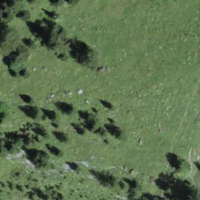
EUNIS habitat code: 23
Species observed at this site:
Parnassia palustris